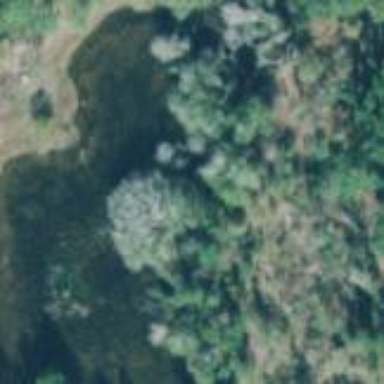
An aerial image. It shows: Pond surrounded by natural water.